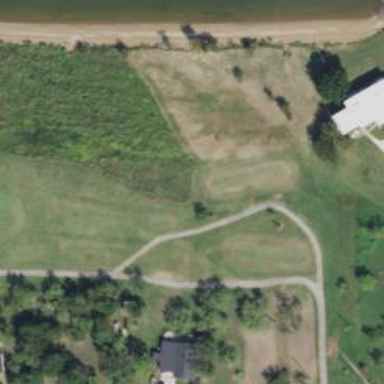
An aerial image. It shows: Service road designated as golf cart path.